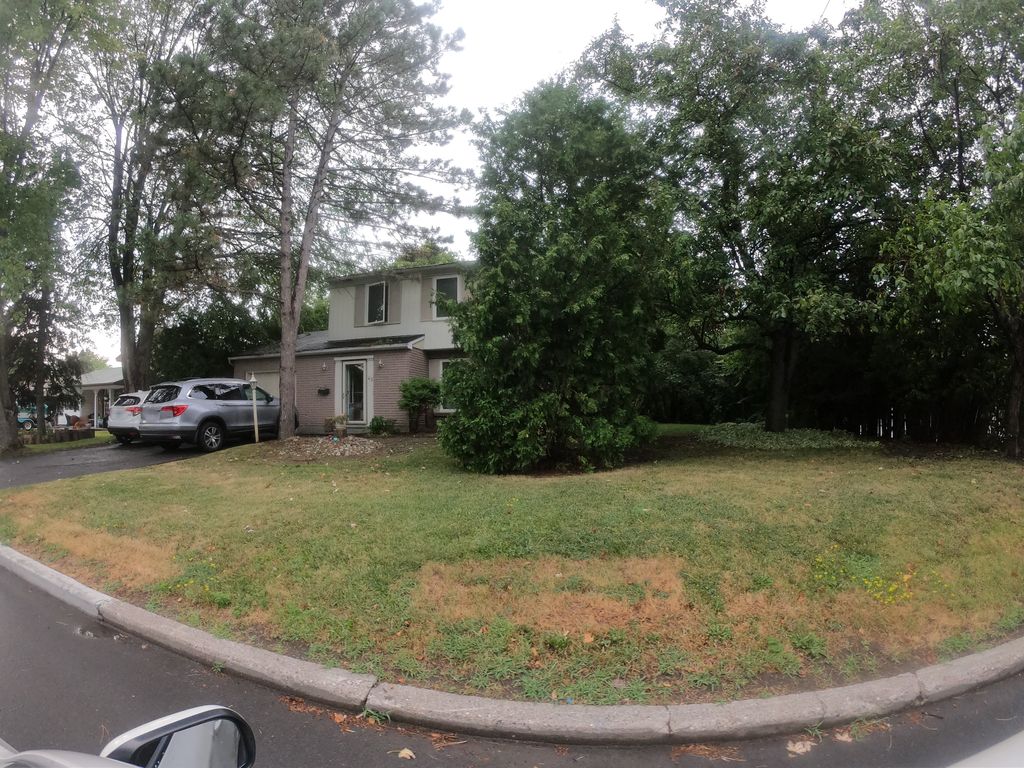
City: ottawa-gatineau